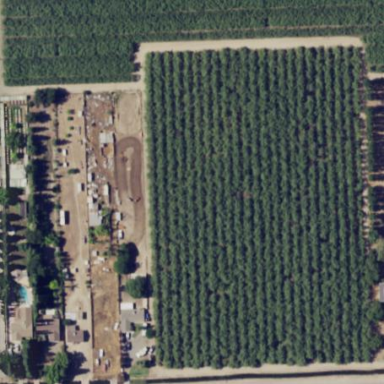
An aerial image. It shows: Orchard.